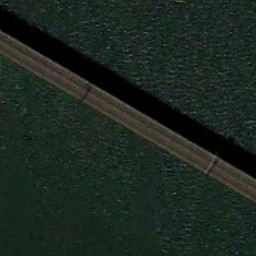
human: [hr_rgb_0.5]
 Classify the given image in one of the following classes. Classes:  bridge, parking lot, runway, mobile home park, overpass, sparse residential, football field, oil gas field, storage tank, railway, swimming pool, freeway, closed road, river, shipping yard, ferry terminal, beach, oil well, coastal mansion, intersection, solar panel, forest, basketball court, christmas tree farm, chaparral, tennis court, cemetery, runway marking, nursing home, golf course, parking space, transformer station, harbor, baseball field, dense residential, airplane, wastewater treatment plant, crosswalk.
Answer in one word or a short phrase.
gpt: bridge